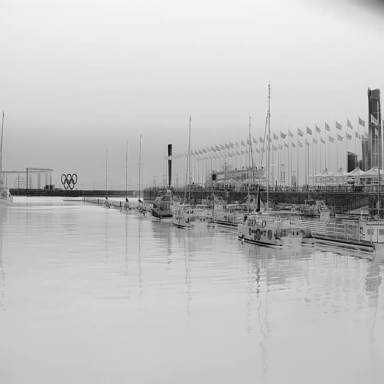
There are six sailboats in the infrared image.